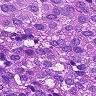
Metastatic tissue present: yes